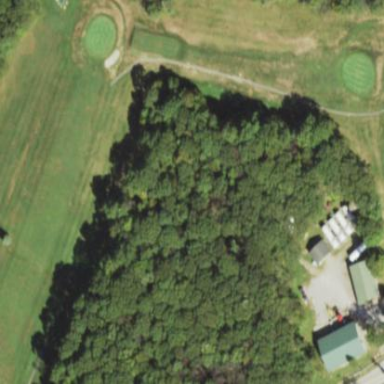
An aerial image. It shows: Golf course surrounded by greenery.